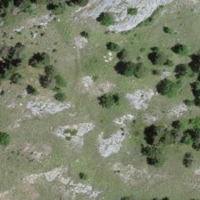
EUNIS habitat code: 45
Species observed at this site:
Aquila chrysaetos
Hipparchia statilinus